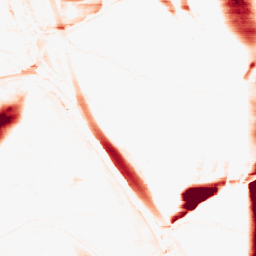
Category: morphological
Decomposition family: morphological_rect
Decomposition parameters: operation: opening
width: 50
height: 5
Upsampling method: sinc_hamming
Upsampling parameters: scale: 2
kernel_size: 16
Upsampling scale: 2